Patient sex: M
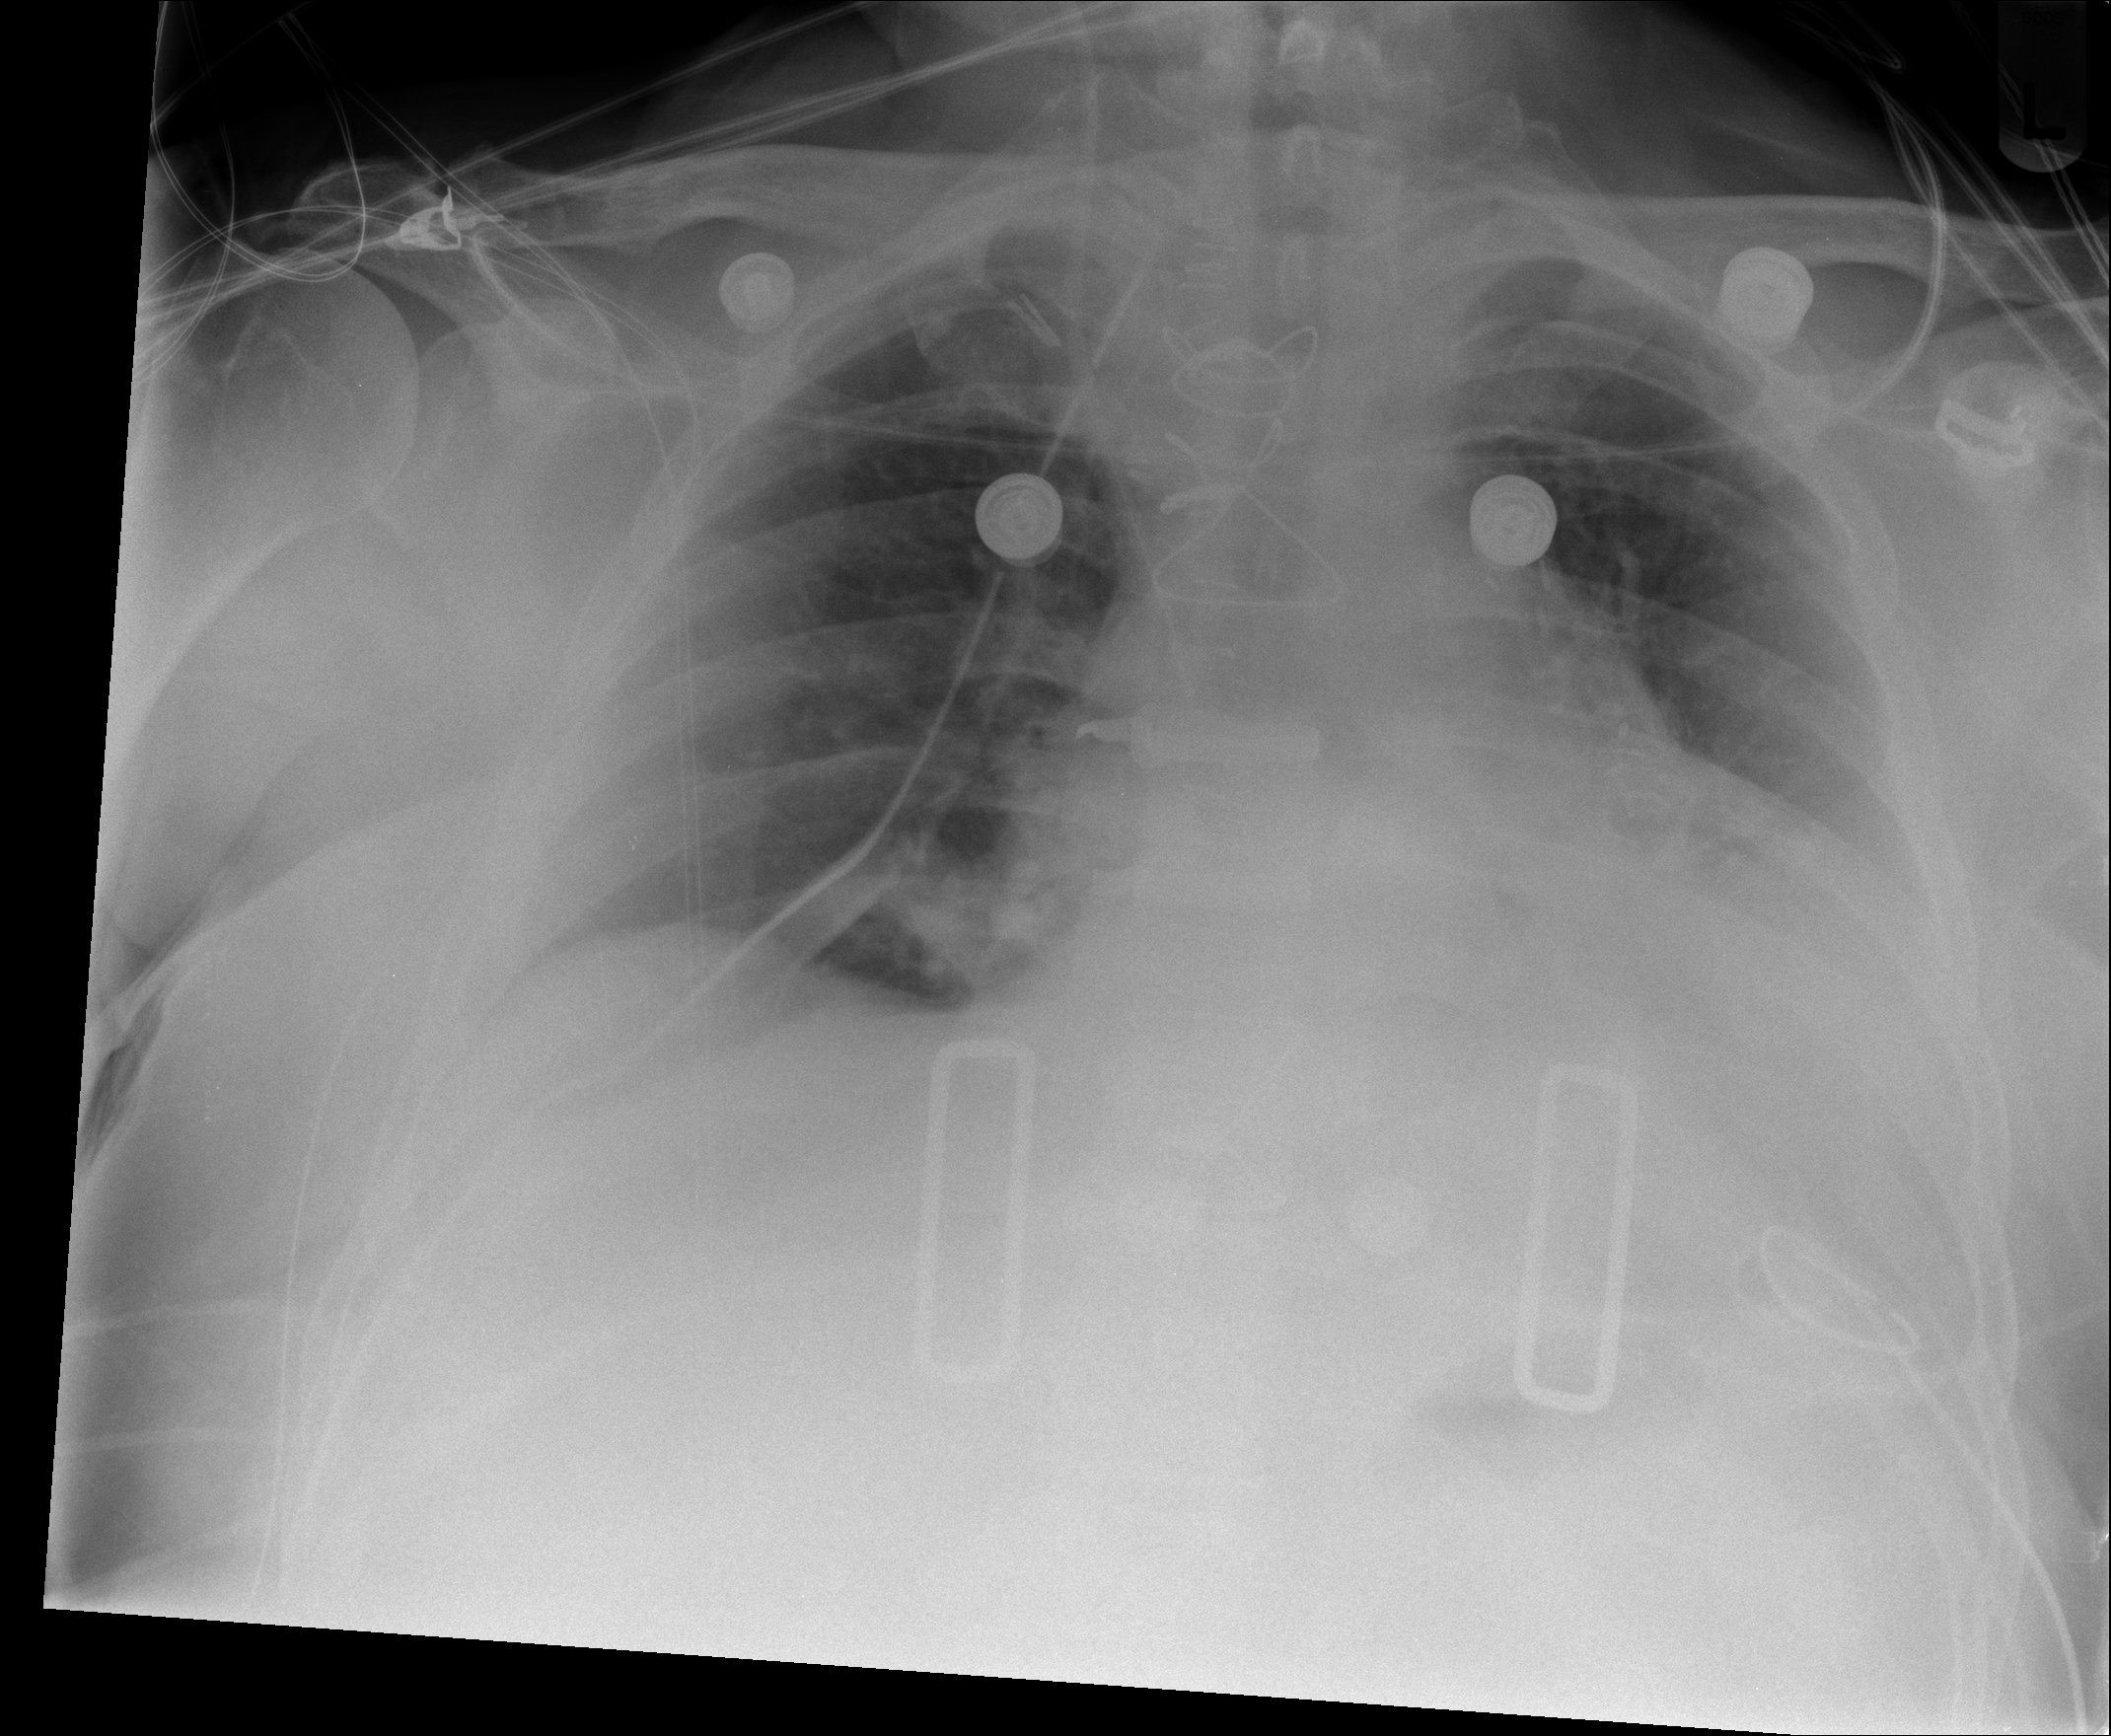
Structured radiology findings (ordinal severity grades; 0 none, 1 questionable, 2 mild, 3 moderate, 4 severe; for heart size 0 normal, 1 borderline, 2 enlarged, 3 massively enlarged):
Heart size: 2
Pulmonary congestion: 2
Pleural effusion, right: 0
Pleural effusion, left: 2
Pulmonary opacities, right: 0
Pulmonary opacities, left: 0
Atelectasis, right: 0
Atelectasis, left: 2